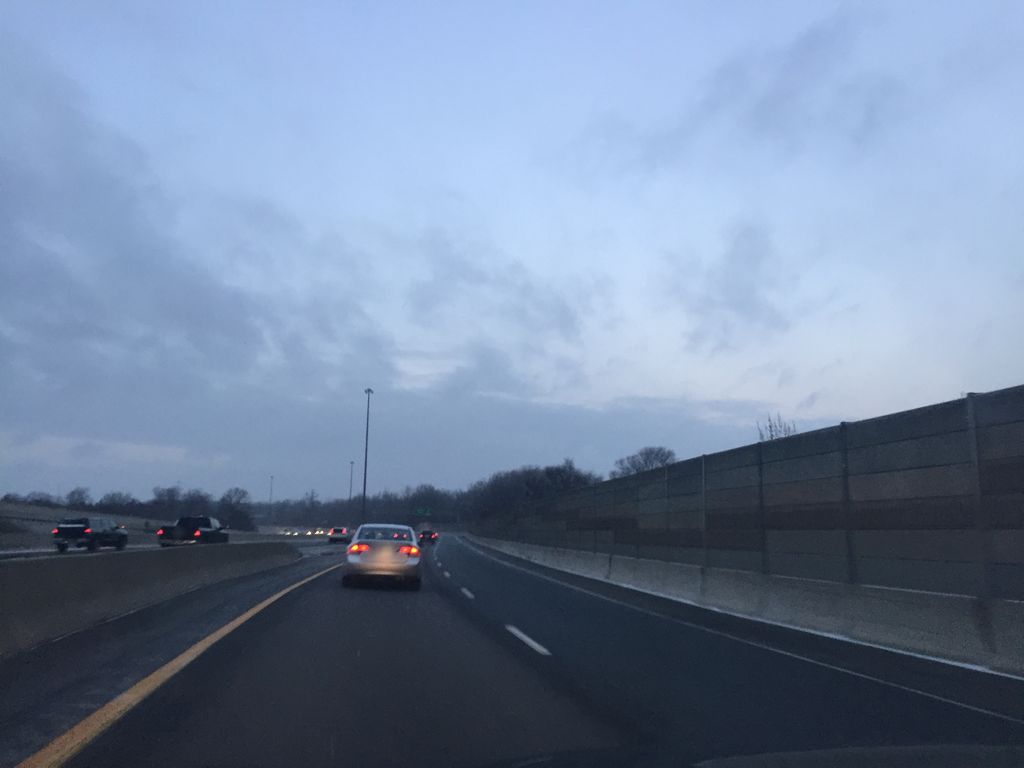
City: kitchener-waterloo